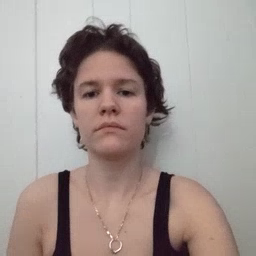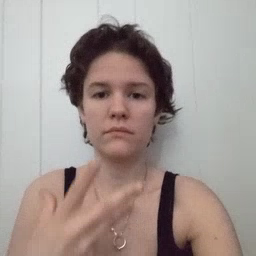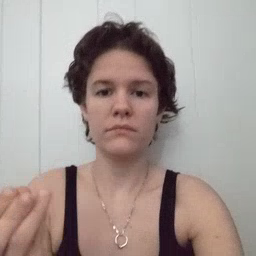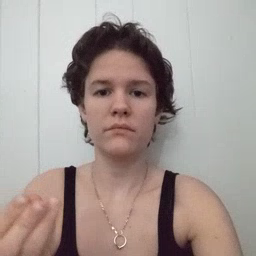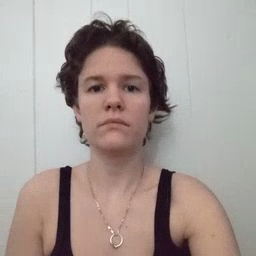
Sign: go